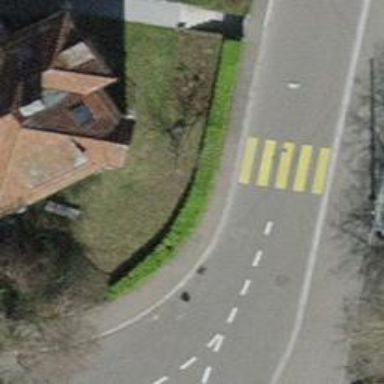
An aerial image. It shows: Kerb barrier.